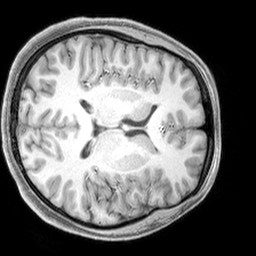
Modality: T1w
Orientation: axial
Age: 22
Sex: female
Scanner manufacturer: siemens
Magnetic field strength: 3 T
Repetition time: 2.3 s
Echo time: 0.00226 s